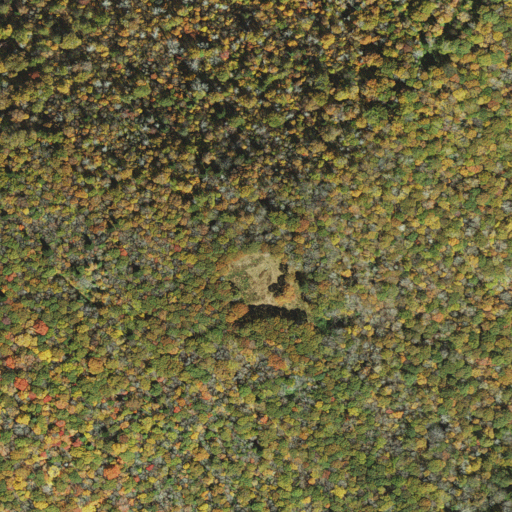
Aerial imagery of ridge(s) in North Carolina named Cataloochee Divide containing deciduous forest, mixed forest, and shrub